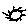
Label: sun